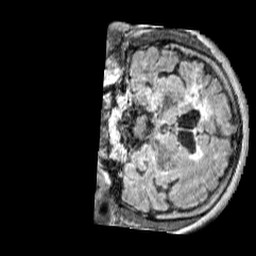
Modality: FLAIR
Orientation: coronal
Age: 54
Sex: female
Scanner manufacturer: siemens
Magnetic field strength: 3 T
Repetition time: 5 s
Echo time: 0.387 s